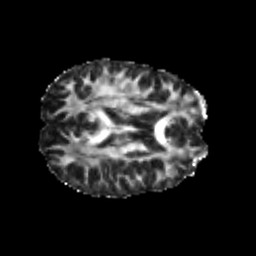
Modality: FA
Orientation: axial
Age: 25
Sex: male
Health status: healthy
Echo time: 0.074 s